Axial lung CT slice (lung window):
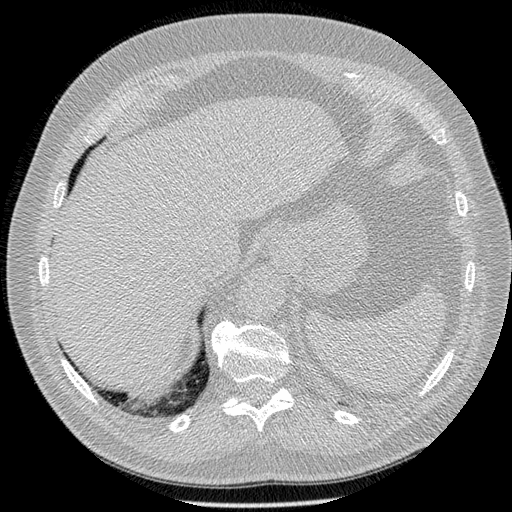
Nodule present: no